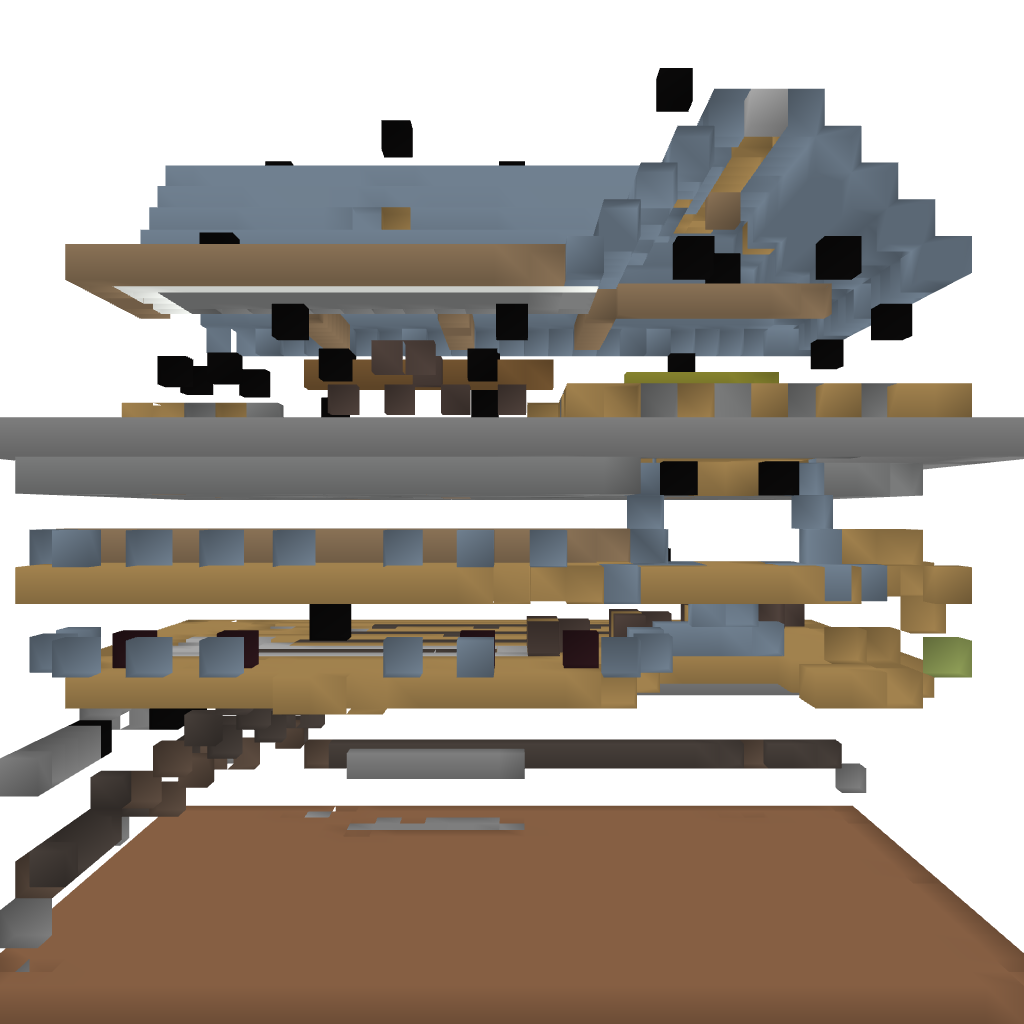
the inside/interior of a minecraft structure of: Nice village train station